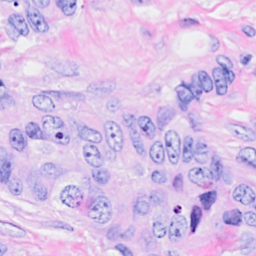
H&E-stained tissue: Breast